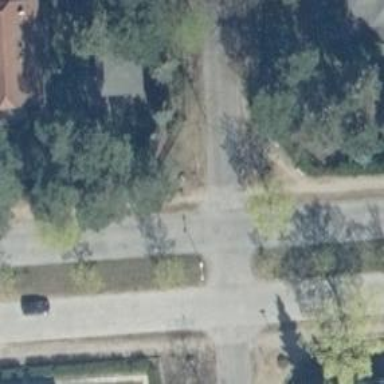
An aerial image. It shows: Residential road.